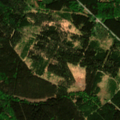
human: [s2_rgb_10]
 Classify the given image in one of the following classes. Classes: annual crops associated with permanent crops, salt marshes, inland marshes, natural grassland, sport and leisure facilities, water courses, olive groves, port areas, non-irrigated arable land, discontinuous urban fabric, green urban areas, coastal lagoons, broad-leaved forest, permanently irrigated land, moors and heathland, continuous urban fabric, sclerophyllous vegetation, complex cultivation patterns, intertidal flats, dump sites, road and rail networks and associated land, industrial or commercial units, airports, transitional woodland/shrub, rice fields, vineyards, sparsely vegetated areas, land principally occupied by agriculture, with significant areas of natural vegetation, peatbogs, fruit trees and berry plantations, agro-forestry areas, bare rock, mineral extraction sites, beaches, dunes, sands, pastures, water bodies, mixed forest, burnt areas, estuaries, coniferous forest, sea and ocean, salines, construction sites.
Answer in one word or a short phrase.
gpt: coniferous forest, mixed forest, transitional woodland/shrub